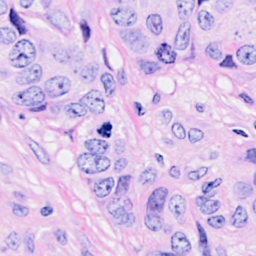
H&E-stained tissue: Breast